Field crop: maize
Growth stage: 2
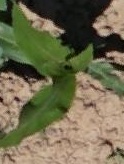
Species: maize